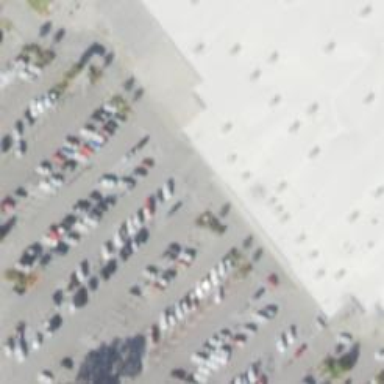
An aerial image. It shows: Parking space is available.